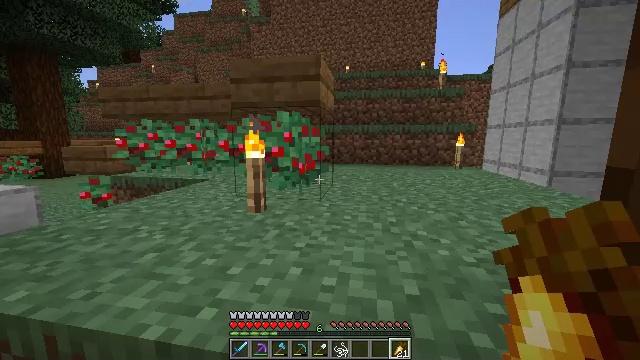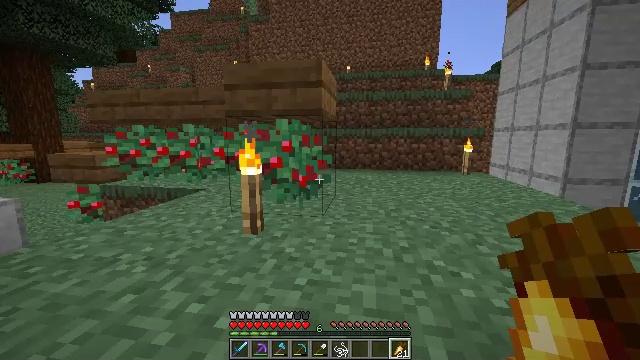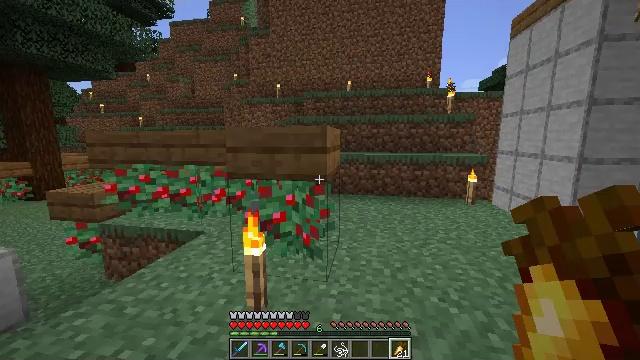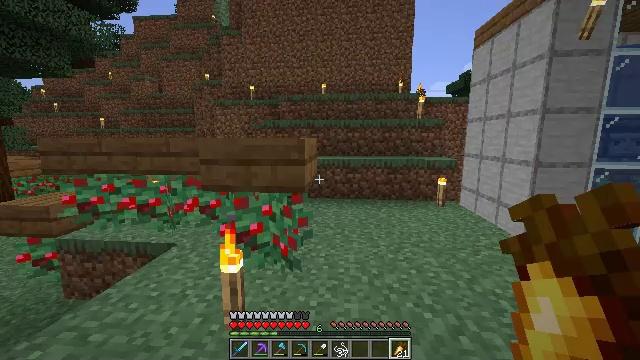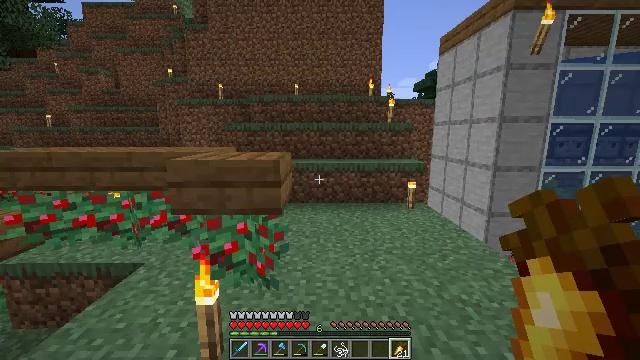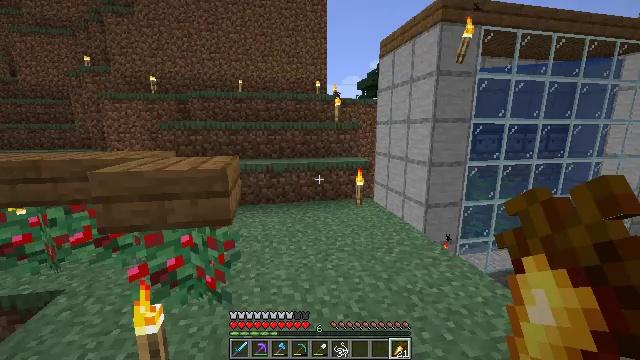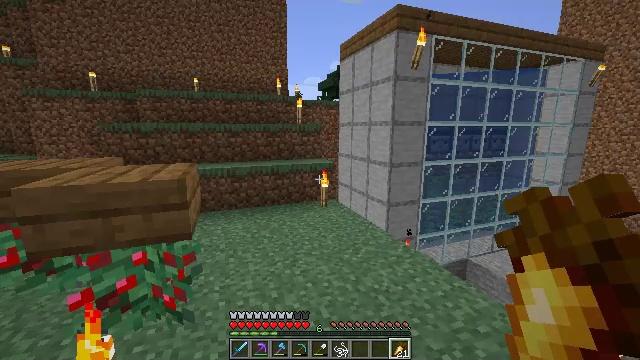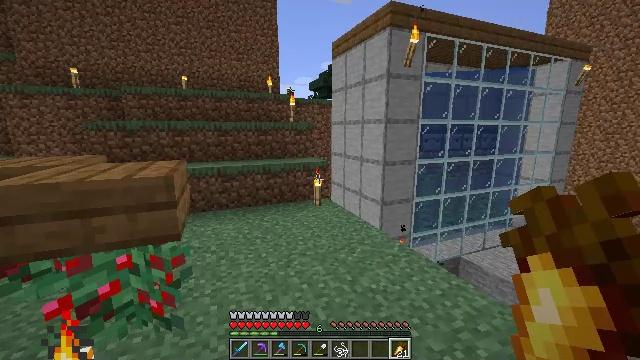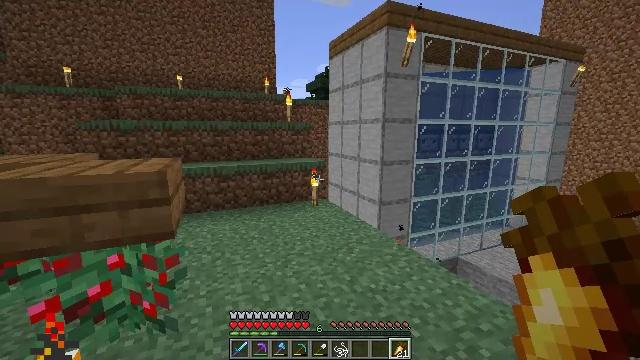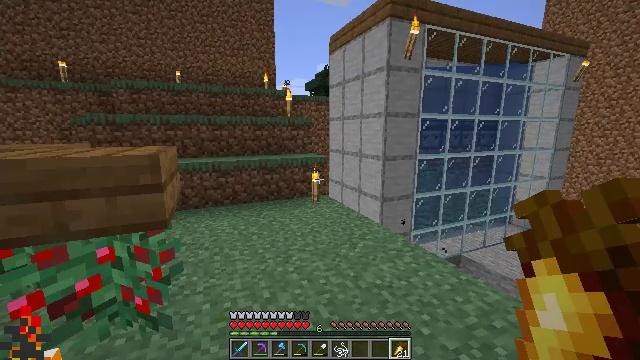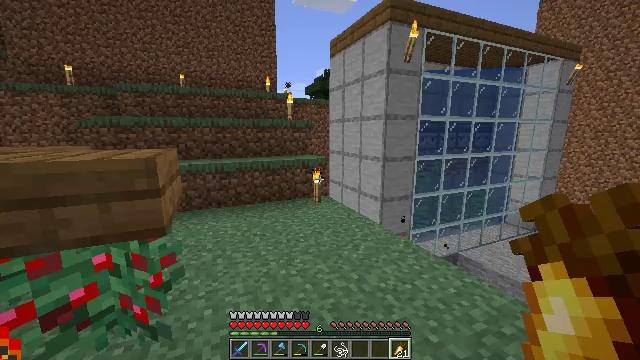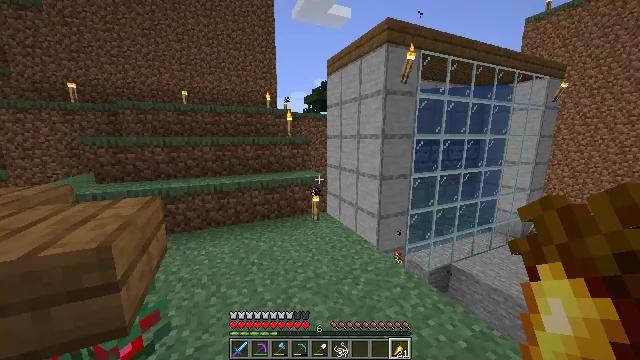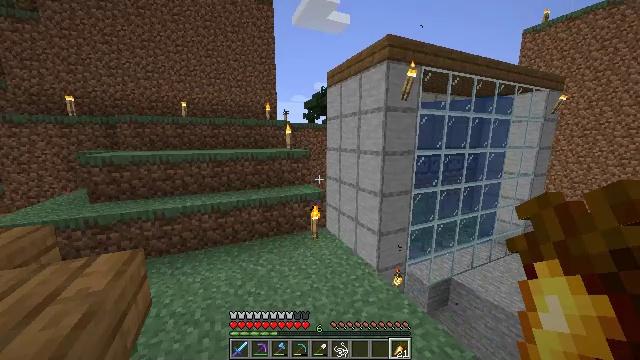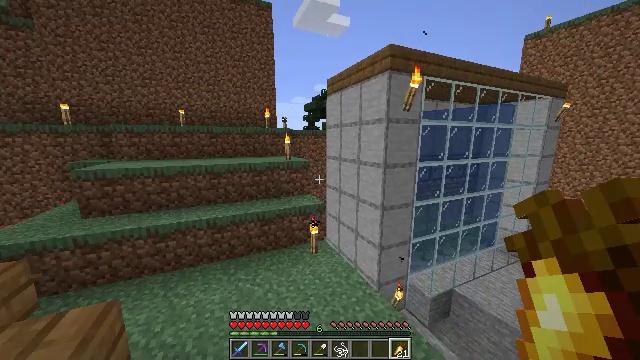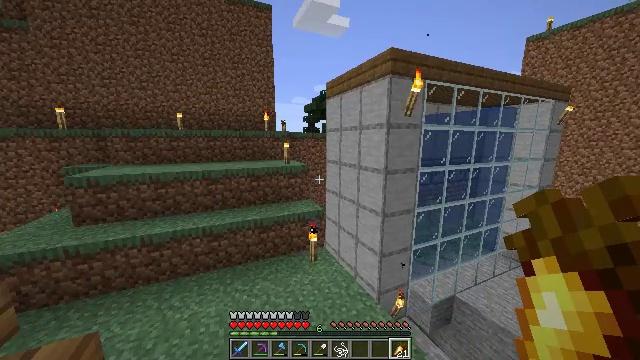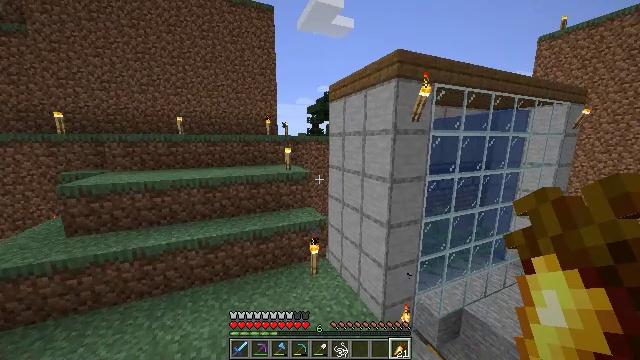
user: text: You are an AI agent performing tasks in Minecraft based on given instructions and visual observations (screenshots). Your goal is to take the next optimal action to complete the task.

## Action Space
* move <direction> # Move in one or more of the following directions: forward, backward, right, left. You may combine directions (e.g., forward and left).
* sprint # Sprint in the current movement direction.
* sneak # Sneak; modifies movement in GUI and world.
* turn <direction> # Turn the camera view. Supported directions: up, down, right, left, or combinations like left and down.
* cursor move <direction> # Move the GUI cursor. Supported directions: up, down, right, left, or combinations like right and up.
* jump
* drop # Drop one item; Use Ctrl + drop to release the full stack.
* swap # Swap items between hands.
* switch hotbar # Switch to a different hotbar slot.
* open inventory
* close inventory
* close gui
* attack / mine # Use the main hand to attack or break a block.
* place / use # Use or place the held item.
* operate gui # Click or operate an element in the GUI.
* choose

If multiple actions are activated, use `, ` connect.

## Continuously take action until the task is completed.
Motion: motion action
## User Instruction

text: Craft smooth stone in the furnace.
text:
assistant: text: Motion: move forward, jump
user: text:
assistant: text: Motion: move forward, jump
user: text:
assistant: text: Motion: move forward, turn right, jump
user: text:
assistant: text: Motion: move forward, turn right and down, jump
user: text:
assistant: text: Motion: move forward, turn right, jump
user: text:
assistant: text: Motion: move forward, turn right, jump
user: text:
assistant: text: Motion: move forward, turn right, jump
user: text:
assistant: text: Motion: move forward, jump
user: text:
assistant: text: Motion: move forward, sprint, jump
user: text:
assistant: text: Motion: move forward, sprint, jump
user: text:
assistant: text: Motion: move forward, sprint, jump
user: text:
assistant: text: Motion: move forward, sprint, jump
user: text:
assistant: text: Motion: move forward and move right, sprint, jump
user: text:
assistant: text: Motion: move forward and move right, jump
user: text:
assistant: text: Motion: move forward and move right, turn left, jump
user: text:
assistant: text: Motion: move forward and move right, turn left, jump
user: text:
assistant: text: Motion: move forward and move right, turn left, jump
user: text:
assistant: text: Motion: move forward and move right, sprint, turn left, jump
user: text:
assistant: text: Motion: move forward and move right, sprint, turn left, jump
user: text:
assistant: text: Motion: move forward, sprint, turn left, jump
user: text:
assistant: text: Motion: move forward, sprint, turn left, jump
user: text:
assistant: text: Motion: move forward, sprint, turn left, jump
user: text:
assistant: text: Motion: move forward, sprint, jump
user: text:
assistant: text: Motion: move forward, jump
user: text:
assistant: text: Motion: move forward, jump
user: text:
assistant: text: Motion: move forward, turn right, jump
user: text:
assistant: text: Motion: move forward, turn right, jump
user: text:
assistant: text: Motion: move forward, turn right and up, jump
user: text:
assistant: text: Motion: move forward, turn right and up, jump
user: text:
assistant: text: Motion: move forward, turn right and up, jump